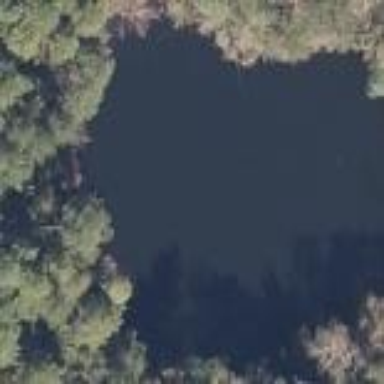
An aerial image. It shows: Peaceful pond surrounded by nature.